高一 · 立体几何学
在正四棱柱 $A B C D-A_{1} B_{1} C_{1} D_{1}$ 中, $A A_{1}=4, A B=2$, 点 $E, F$ 分别为棱 $B B_{1}$,
$C C_{1}$ 上两点, 且 $B E=\frac{1}{4} B B_{1}, C F=\frac{1}{2} C C_{1}$, 则 $(\quad)$
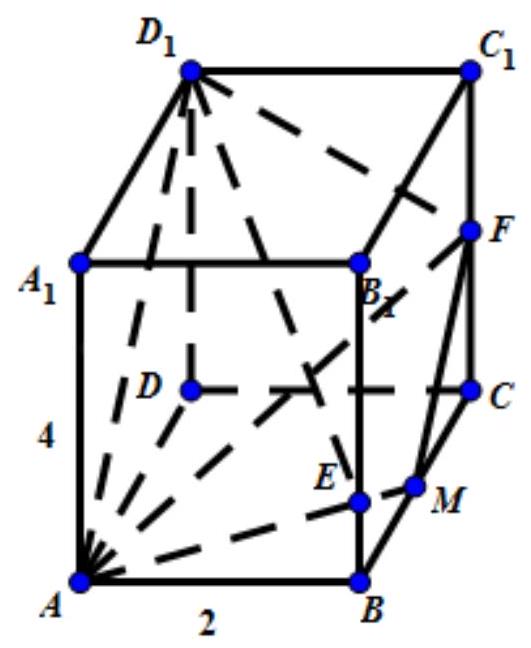
$D_{1} E \neq A F$, 且直线 $D_{1} E, A F$ 异面
B. $D_{1} E \neq A F$, 且直线 $D_{1} E, A F$ 相交
C. $D_{1} E=A F$, 且直线 $D_{1} E, A F$ 异面
D. $D_{1} E=A F$, 且直线 $D_{1} E, A F$ 相交
答案: A
解析: 【分析】

作图, 通过计算可知 $D_{1} E \neq A F$, 取点 $M$ 为 $B C$ 的中点, 则 $A M F D_{1}$ 共面, 显然点 $E$ 不在面 $A M F D_{1}$ 内, 由此直线 $D_{1} E, A F$ 异面.

【详解】

$\because D_{1} E=\sqrt{D_{1} B_{1}^{2}+B_{1} E^{2}}=\sqrt{17}, \quad A F=\sqrt{A C^{2}+C F^{2}}=\sqrt{12} \neq D_{1} E$,

如图, 取点 $M$ 为 $B C$ 的中点, 则 $A D_{1} / / M F$,

故 $A M F D_{1}$ 共面, 点 $E$ 在面 $A M F D_{1}$ 面外,

故直线 $D_{1} E, A F$ 异面.

故选: A.

【点睛】

本题主要考查异面直线的判定及空间中线段的距离求解，属于基础题.